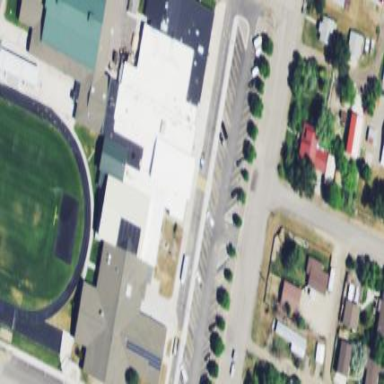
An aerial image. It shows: School building.